Question: I have a method which fetches data from server. I'm calling the method several times inside a loop. The problem is when i use instrument to check memory allocation, i have increase in live memory in each of the method call. BTW I am using ARC.

'''
-(NSArray*)callService
{
NSMutableURLRequest* request = [[NSMutableURLRequest alloc] initWithURL: serviceURL];
[request setHTTPMethod:@"POST"];
[request setValue:@"application/json; charset=utf-8" forHTTPHeaderField:@"Content-Type"];
[request setHTTPBody:requestData];
[request setTimeoutInterval:30.0];
NSURLResponse *response = NULL;
NSError *requestError = NULL;
NSData *responseData = [NSURLConnection sendSynchronousRequest:request returningResponse:&response error:&requestError];
NSString *responseString = [[NSString alloc] initWithData:responseData encoding:NSUTF8StringEncoding];
NSArray *array = [(NSArray*) [responseString JSONValue] autorelease];
responseString=nil;
return array;
}
'''
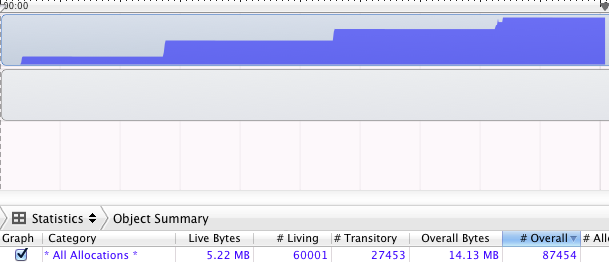
Answer: The problem was with SBJSON parser. Since i'm using iOS 5, i used NSJSONSerialization and it works like a charm.
'''
NSError *e = nil;
NSArray *jsonArray = [NSJSONSerialization JSONObjectWithData: responseData options: NSJSONReadingMutableContainers error: &e];
'''
instead of the JSONValue